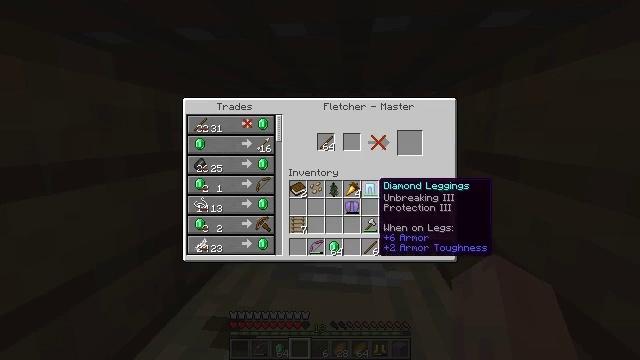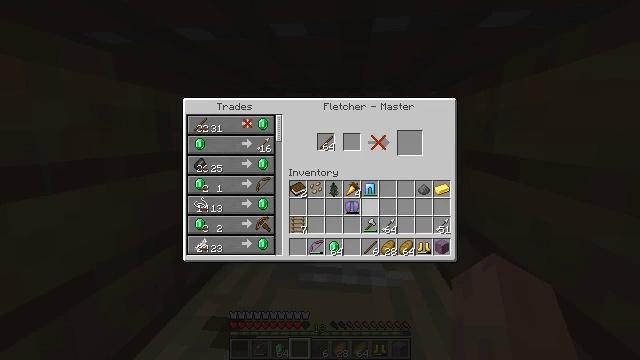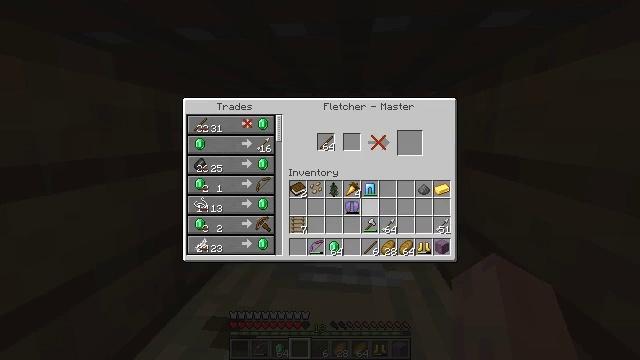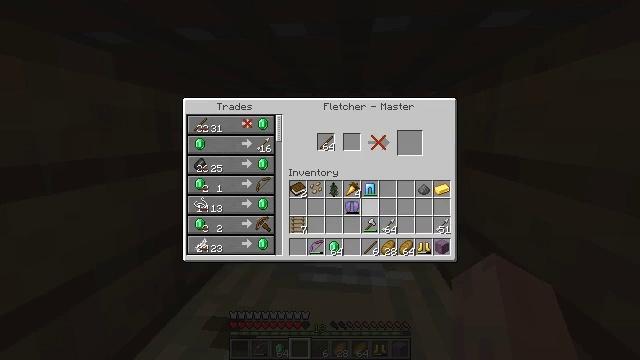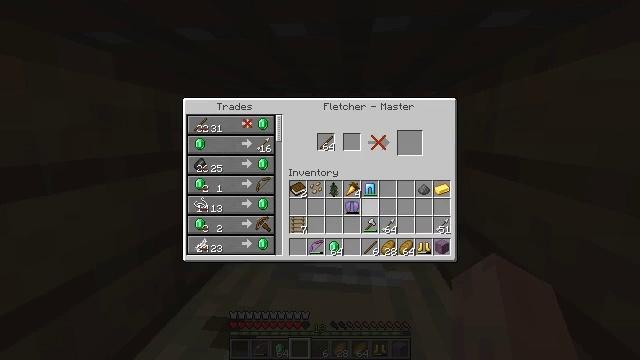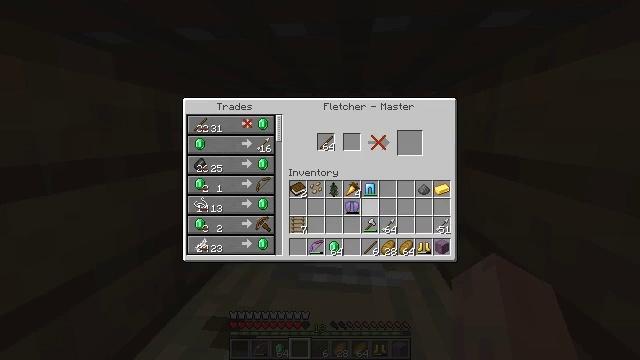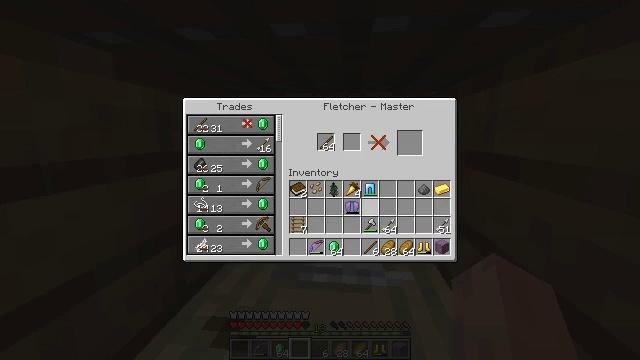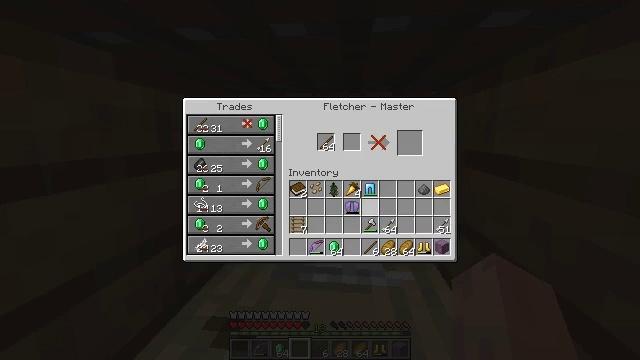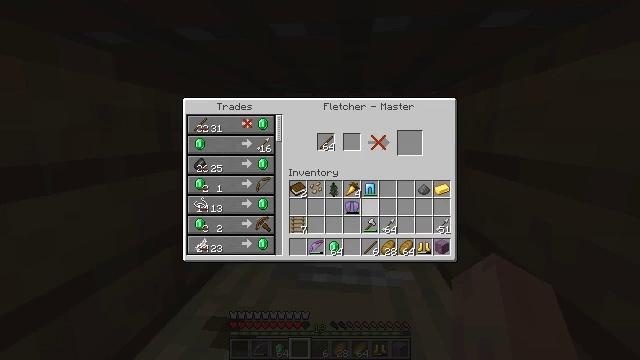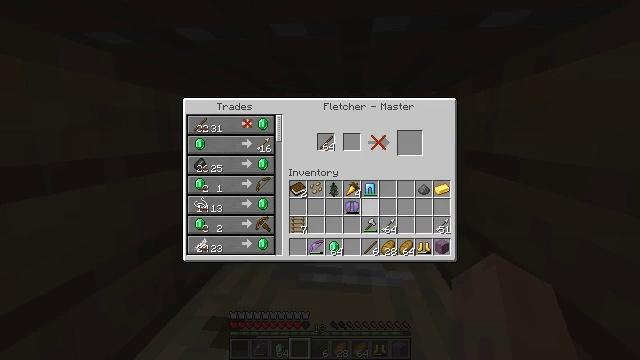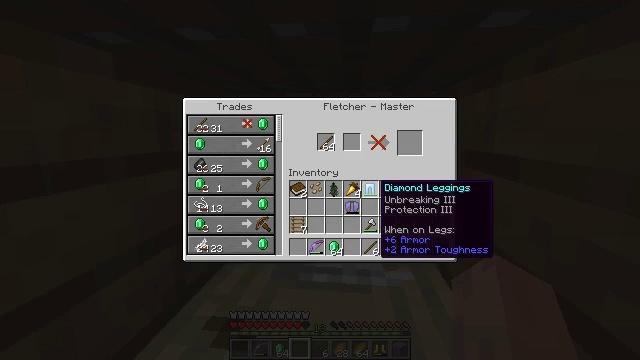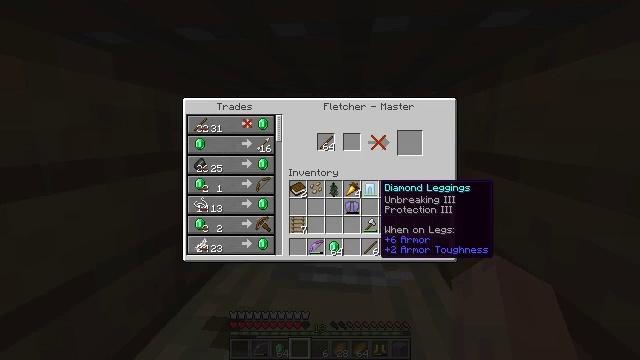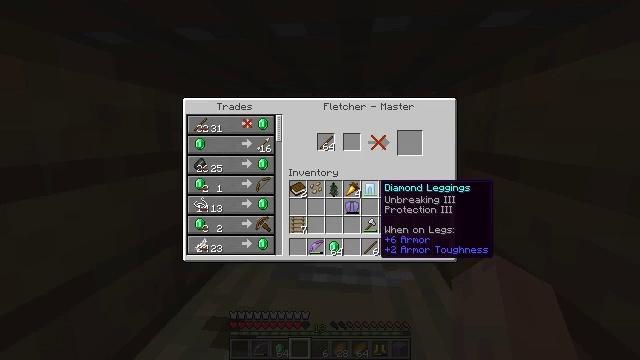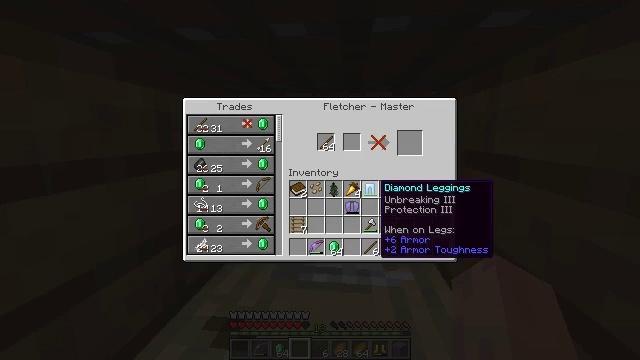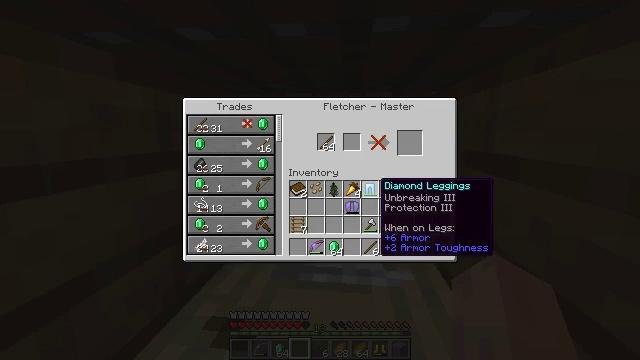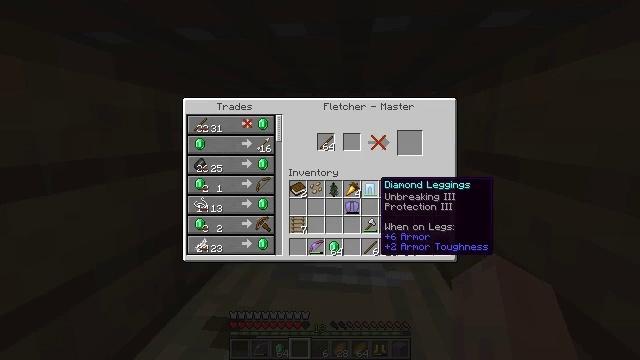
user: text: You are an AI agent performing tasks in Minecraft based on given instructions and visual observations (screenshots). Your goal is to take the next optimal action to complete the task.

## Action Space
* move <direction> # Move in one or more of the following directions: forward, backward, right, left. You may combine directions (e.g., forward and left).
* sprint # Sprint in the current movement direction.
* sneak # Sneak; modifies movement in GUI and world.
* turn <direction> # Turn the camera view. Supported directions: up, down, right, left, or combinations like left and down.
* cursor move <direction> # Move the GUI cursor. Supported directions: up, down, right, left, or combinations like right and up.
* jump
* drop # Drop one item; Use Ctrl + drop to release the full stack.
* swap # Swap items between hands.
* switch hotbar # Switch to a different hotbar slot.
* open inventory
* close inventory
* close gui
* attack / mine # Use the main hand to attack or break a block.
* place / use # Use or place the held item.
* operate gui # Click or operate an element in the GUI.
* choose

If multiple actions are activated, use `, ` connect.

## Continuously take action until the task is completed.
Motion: motion action
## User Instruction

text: Attack the fletching table to break it.
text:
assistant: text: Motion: no_op
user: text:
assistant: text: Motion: no_op
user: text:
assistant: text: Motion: no_op
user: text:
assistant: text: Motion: no_op
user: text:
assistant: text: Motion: no_op
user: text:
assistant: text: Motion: no_op
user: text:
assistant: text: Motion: no_op
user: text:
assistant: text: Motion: no_op
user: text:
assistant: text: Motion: no_op
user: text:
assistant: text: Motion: no_op
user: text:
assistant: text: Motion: no_op
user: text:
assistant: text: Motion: no_op
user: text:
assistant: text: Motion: no_op
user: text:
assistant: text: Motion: no_op
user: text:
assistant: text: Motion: no_op
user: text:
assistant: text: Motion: no_op
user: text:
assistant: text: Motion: no_op
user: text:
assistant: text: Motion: no_op
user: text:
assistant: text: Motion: no_op
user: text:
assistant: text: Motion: no_op
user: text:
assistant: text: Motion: no_op
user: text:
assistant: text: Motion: no_op
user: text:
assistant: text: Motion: no_op
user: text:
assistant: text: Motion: no_op
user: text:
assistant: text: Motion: no_op
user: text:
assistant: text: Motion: no_op
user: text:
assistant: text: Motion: no_op
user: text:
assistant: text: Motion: no_op
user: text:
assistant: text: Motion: no_op
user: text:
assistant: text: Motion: cursor move left and down